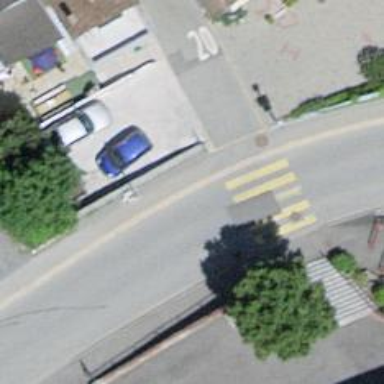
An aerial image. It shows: Asphalt road in living street.